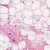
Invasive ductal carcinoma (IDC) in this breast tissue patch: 0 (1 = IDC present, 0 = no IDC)